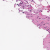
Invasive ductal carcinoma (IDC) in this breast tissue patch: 0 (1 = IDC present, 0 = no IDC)